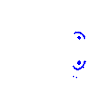
Particle: electron